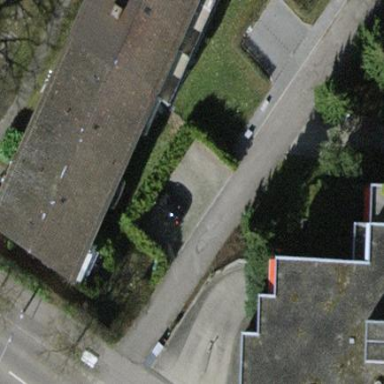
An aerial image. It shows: Street side parking area.